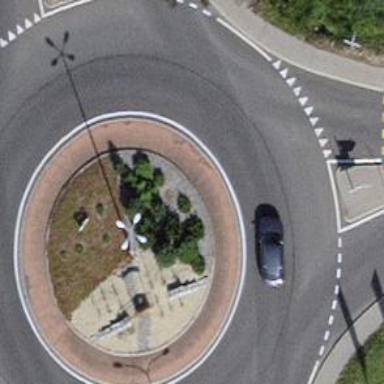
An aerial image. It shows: Secondary road with asphalt surface leading to roundabout.